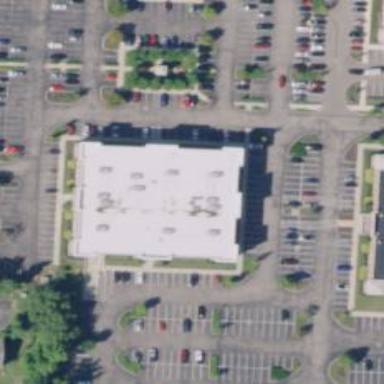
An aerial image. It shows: Commercial building.